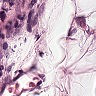
Metastatic tissue present: yes